Field crop: maize
Growth stage: 2
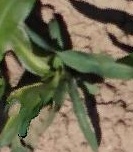
Species: maize